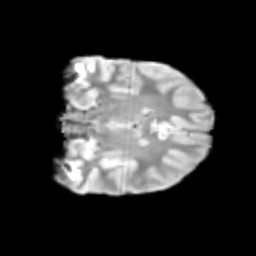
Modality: T2w
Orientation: coronal
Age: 11
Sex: male
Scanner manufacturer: siemens
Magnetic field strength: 3 T
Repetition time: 3.8 s
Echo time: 0.07 s